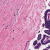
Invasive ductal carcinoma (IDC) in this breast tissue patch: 0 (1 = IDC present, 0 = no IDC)